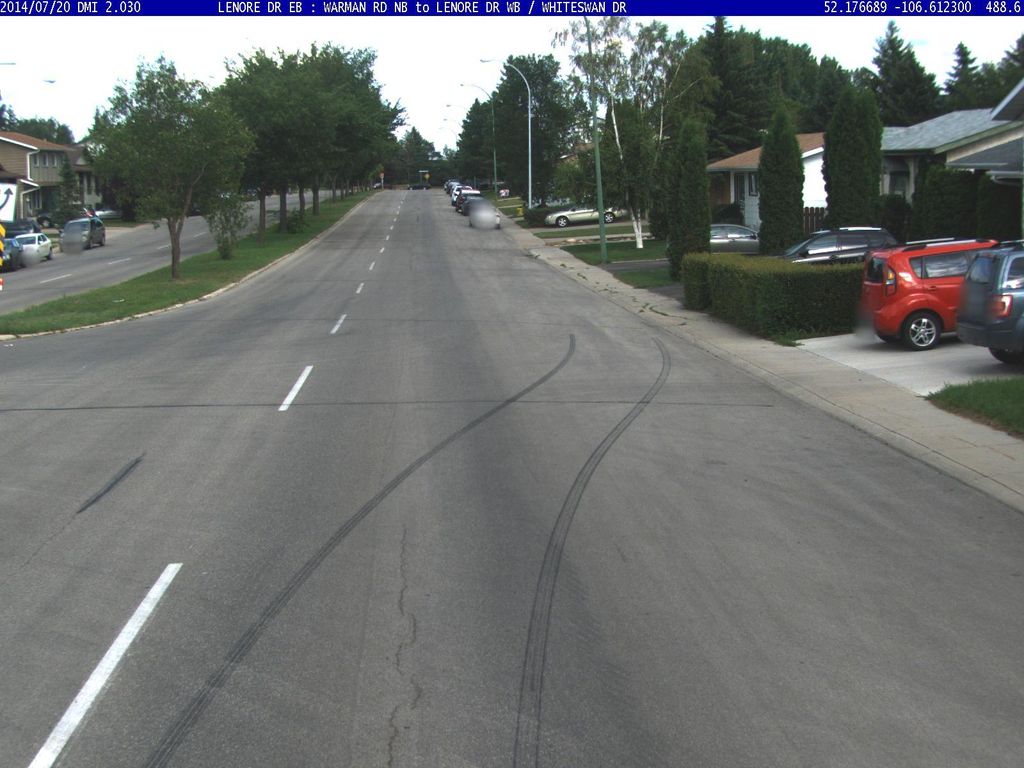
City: saskatoon